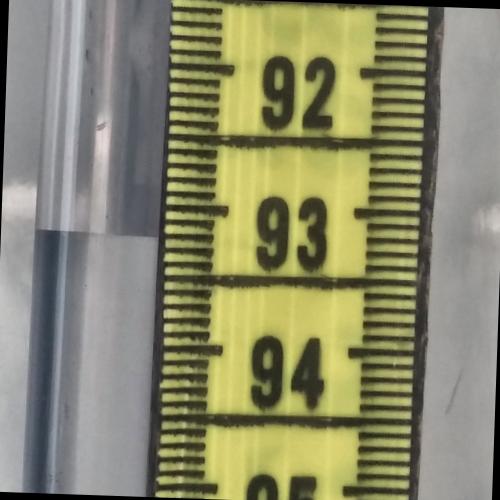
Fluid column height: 93.2 cm